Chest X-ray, AP view. Patient: 66 years old, sex M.
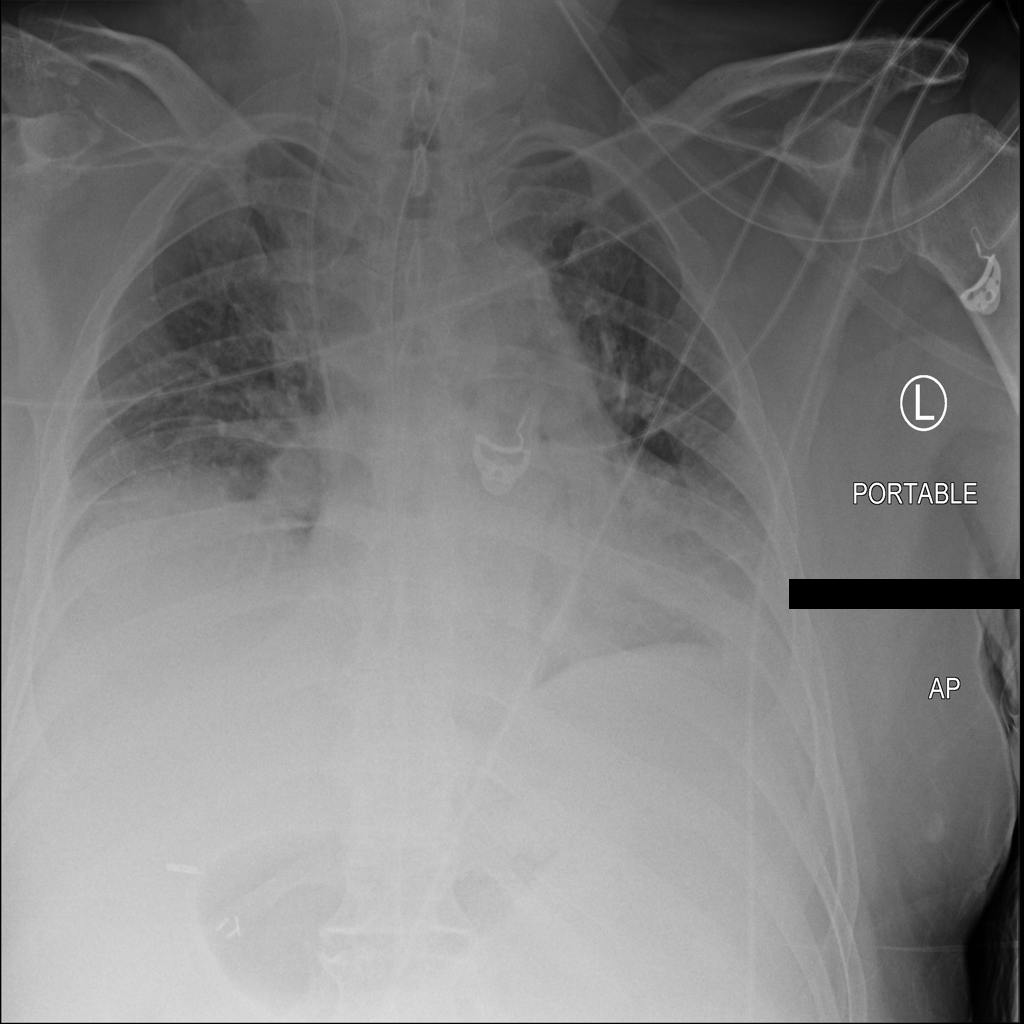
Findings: No Finding